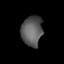
Tissue: skin
Cell type: Others
Senescence score: 0.8083
Nuclear area (px): 618
Mean DAPI intensity: 90.94